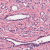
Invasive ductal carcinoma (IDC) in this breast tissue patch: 0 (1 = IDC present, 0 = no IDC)